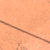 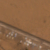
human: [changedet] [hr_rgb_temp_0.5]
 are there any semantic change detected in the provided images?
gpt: Some houses have been realized near the road.